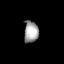
Tissue: lung
Cell type: Epithelial cells
Senescence score: 0.1901
Nuclear area (px): 308
Mean DAPI intensity: 159.591